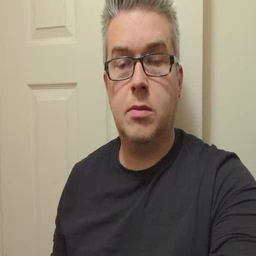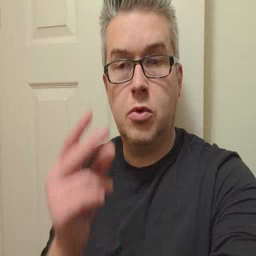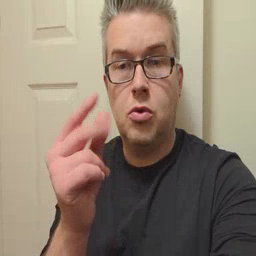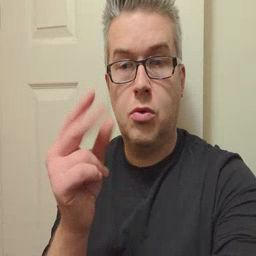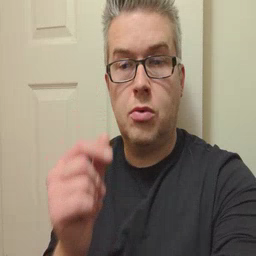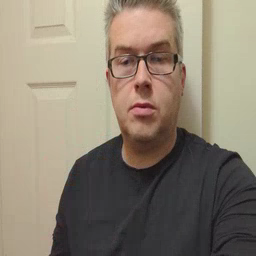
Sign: dog